Question: this is my experiment on 3d,i use stage 3d ,and i found i can't make the alpha texture looks properly,here's my snap shot

as it shows,the transparent pixel always looks darker in 3d. if i disable this line
'''
context3D.setBlendFactors(Context3DBlendFactor.SOURCE_ALPHA,Context3DBlendFactor.ONE_MINUS_SOURCE_ALPHA)
'''
it would display properly, but lose alpha feature.
i realized the blend factors formula actually made the pixel less color.but how can i fix it?i didn't find a way, please help
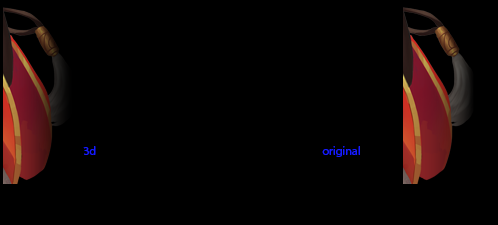
Answer: set it be
'''
context3D.setBlendFactors(Context3DBlendFactor.ONE,Context3DBlendFactor.ONE_MINUS_SOURCE_ALPHA)
'''
solved my problem .
two difference
(1,1,1,0.5)(0.5,0.5,0.5,0.5)=(1,1,1,0.5) correct
(1,1,1,0.5)(0.5,0.5,0.5,0.5)=(0.5,0.5,0.5,0.75) not correct